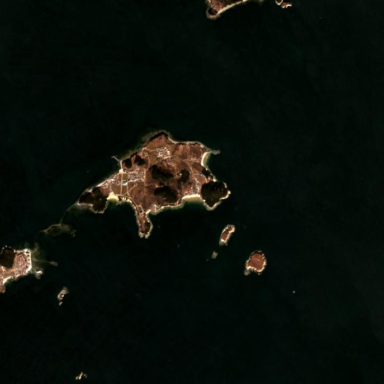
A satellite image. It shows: Island with natural coastline.